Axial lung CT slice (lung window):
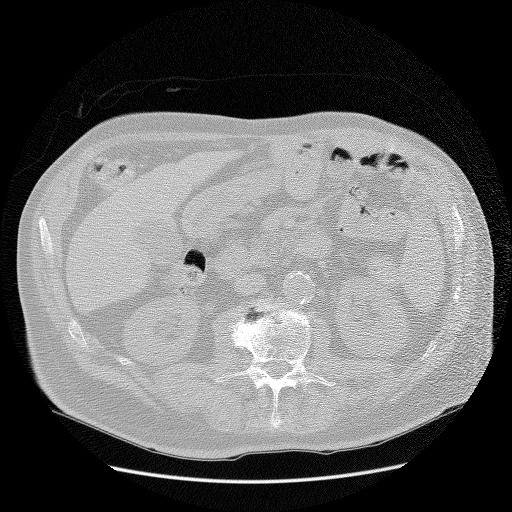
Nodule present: no